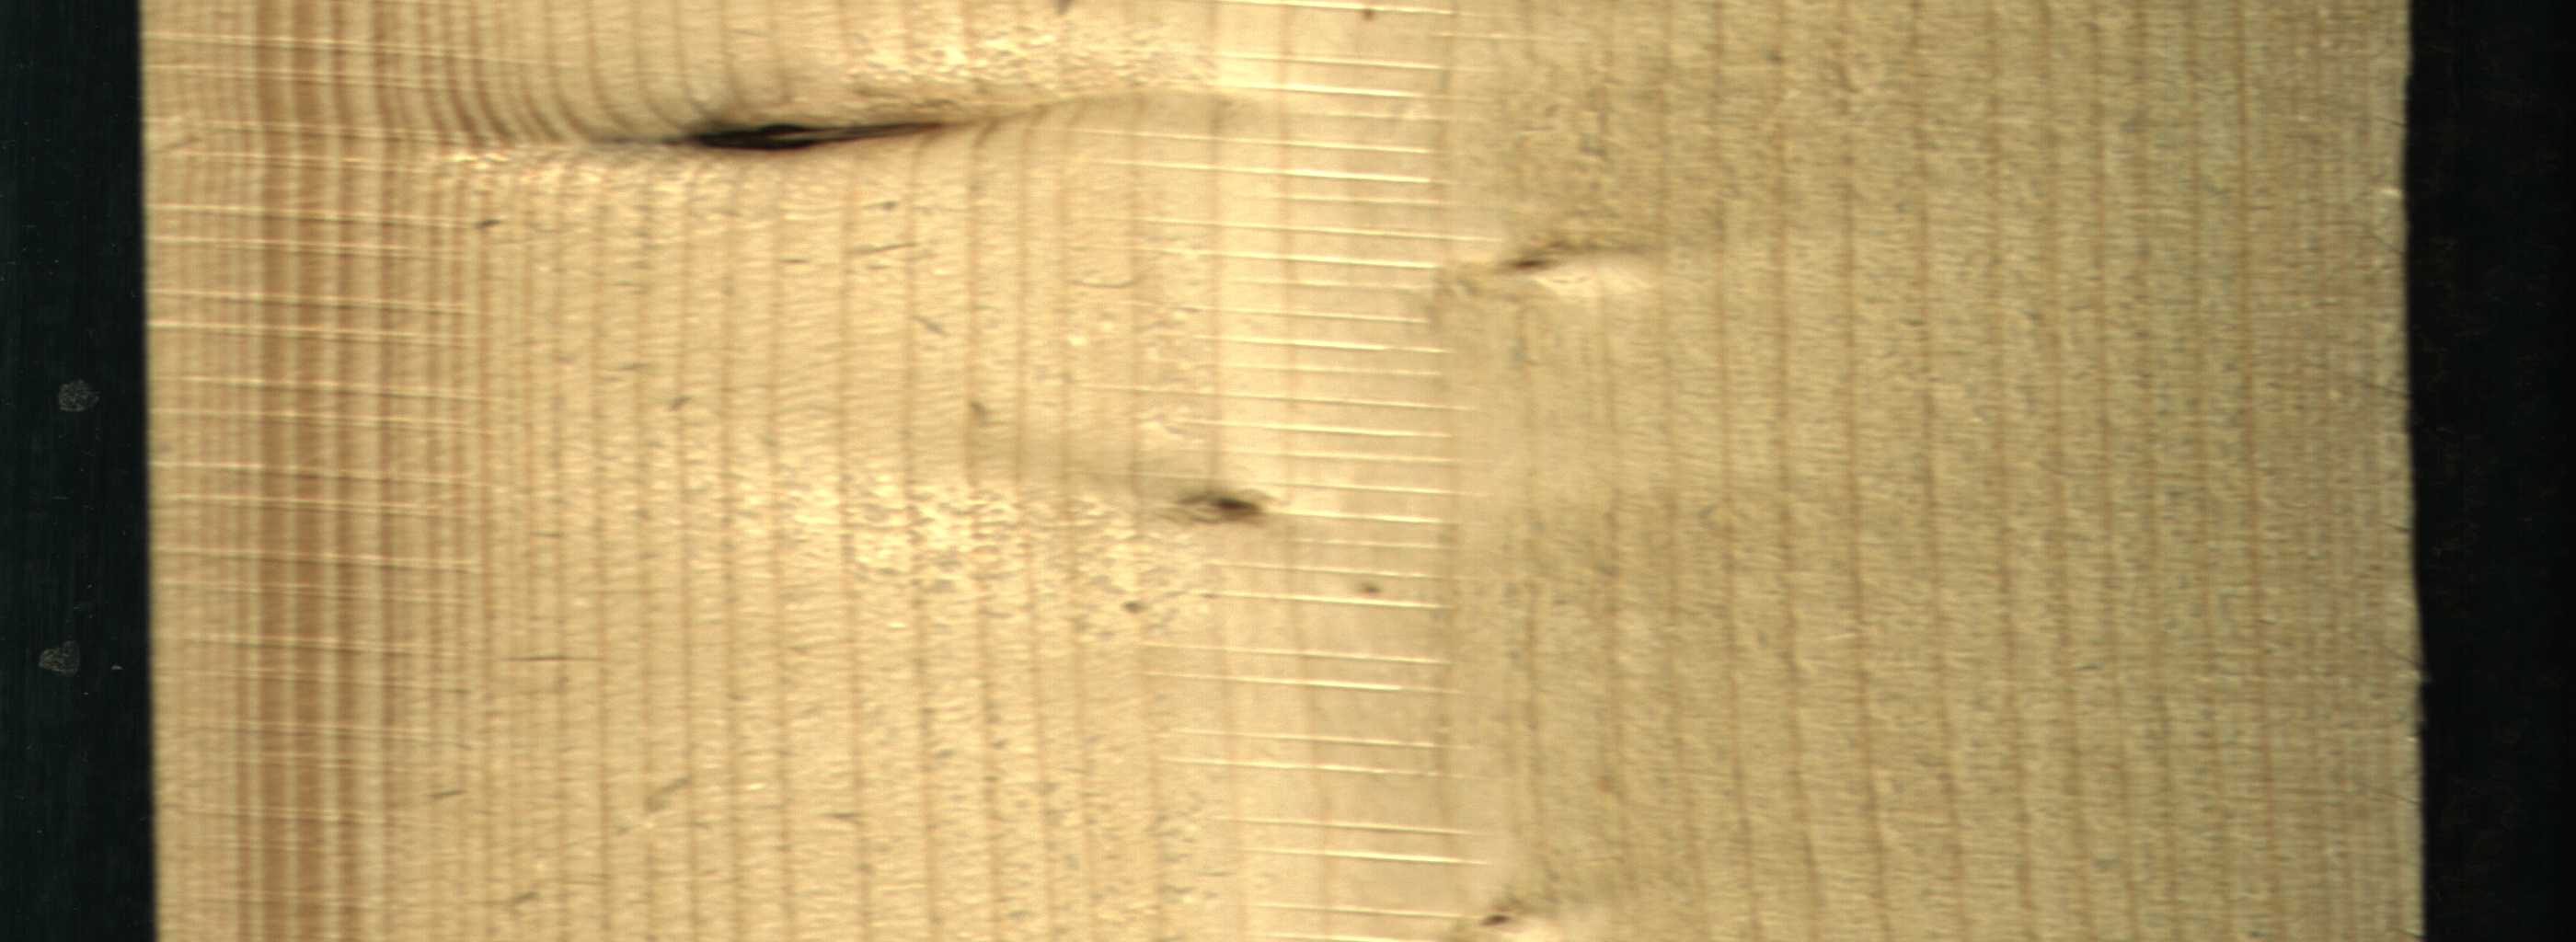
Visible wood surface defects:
Dead_Knot
Live_Knot